Field crop: tomato
Growth stage: 1
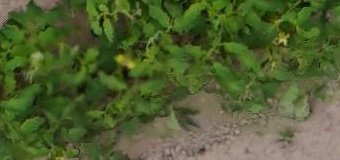
Species: tomato